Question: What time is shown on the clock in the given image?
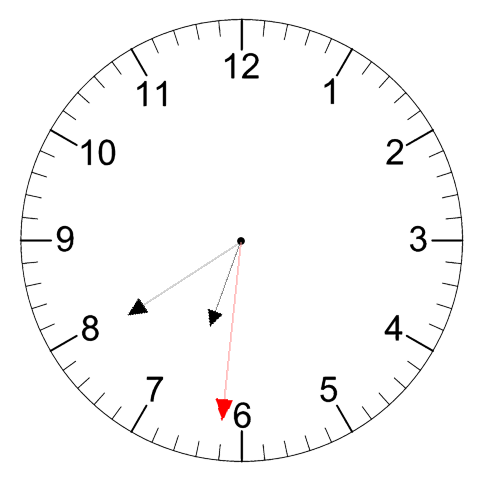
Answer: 06:39:31